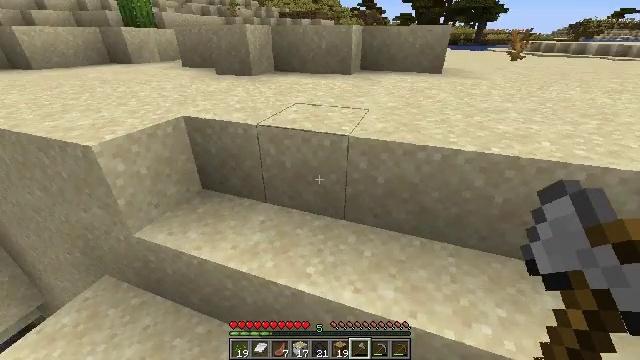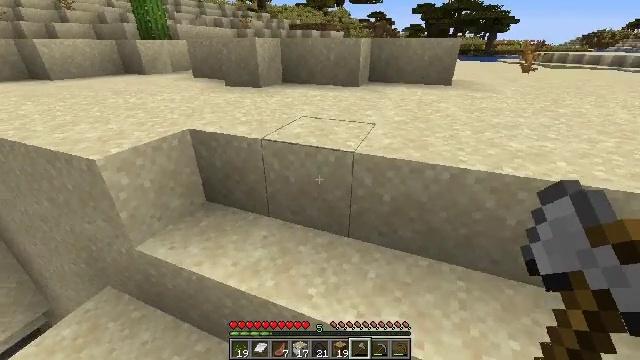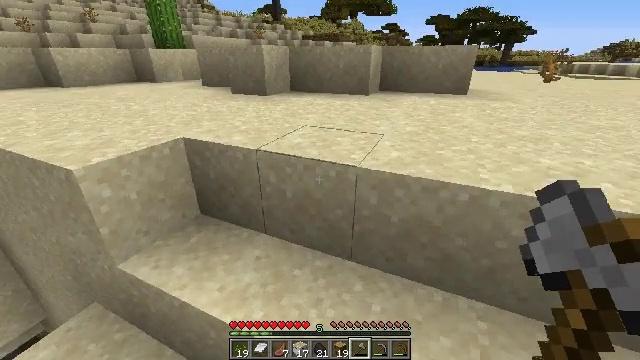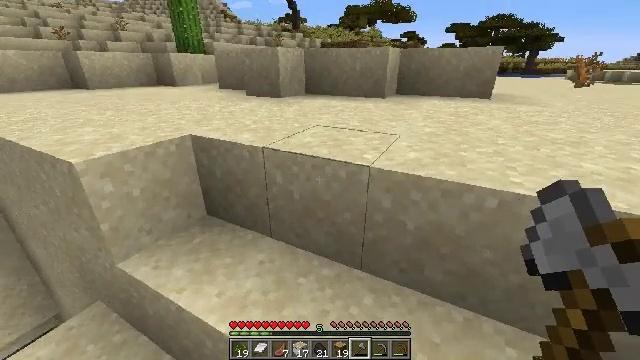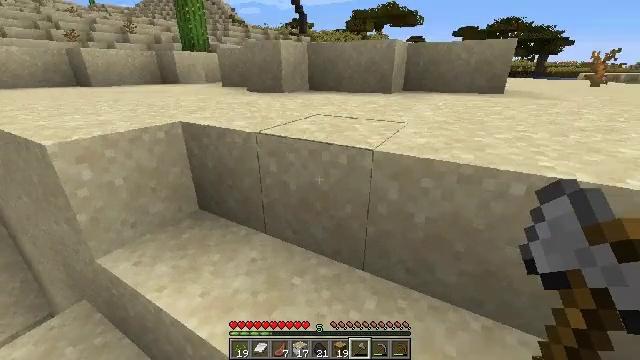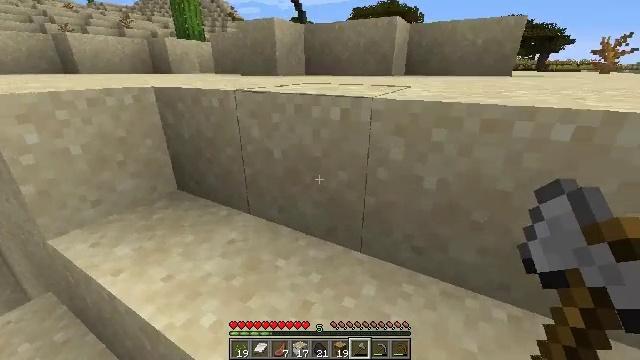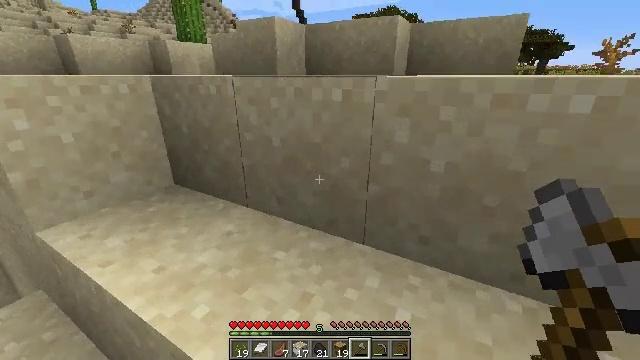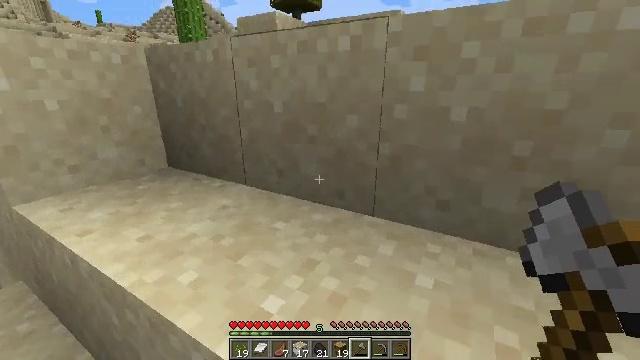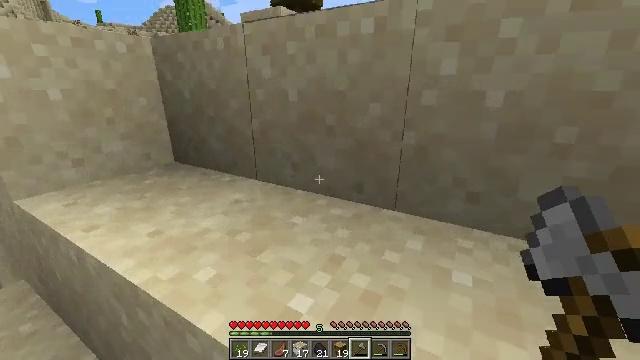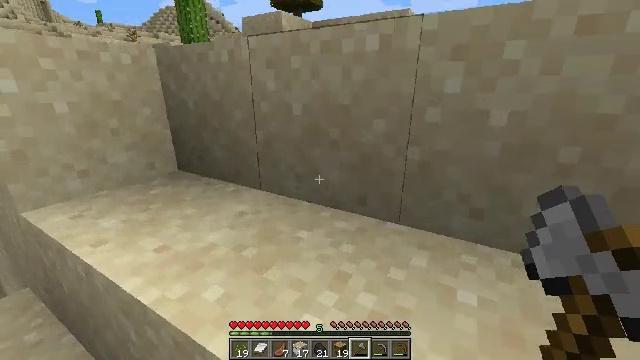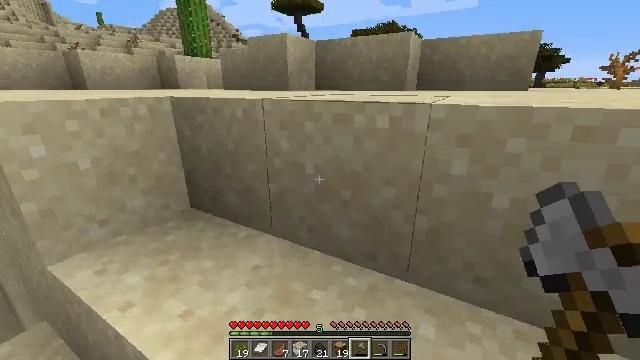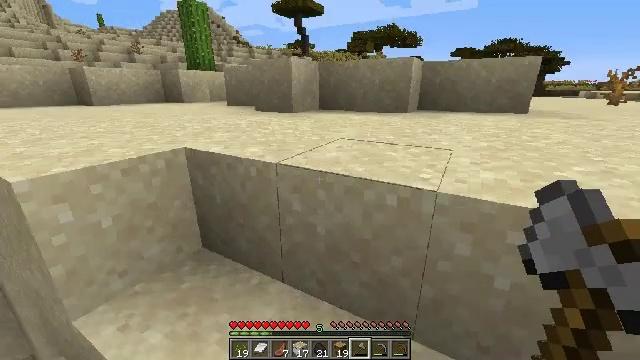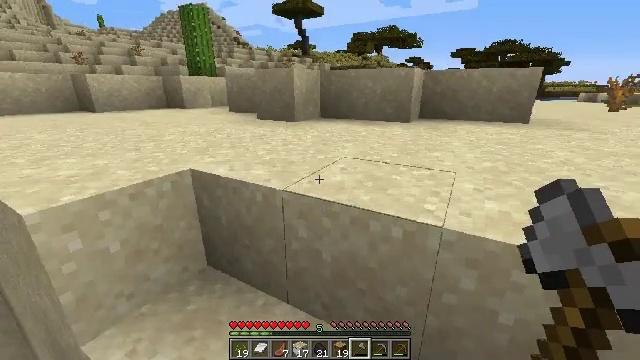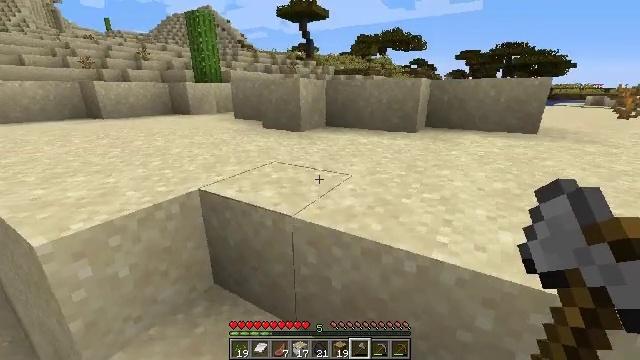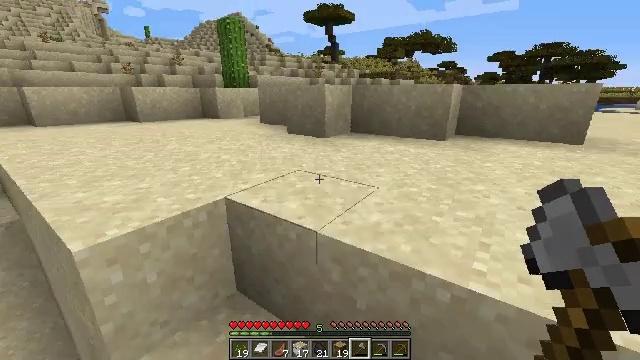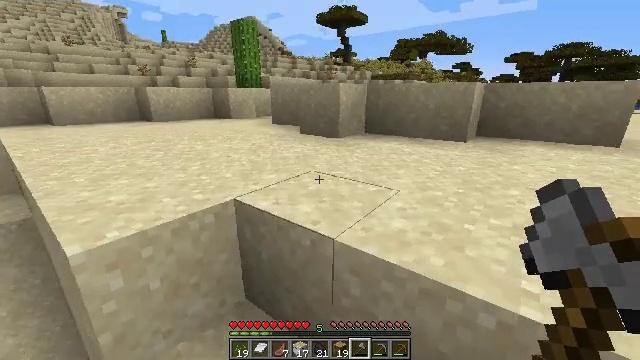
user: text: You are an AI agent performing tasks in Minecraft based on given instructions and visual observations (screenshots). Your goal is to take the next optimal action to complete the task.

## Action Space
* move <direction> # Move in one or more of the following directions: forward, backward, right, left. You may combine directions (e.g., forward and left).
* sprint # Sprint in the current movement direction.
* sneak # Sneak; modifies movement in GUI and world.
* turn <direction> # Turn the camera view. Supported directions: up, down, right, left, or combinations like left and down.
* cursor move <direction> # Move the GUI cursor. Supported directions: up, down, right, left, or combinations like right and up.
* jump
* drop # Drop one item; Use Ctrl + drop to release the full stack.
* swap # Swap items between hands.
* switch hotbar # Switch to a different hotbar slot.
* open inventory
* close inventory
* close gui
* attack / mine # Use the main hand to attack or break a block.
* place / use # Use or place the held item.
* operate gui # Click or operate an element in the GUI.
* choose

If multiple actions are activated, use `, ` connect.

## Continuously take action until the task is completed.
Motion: motion action
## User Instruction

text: Harvest the cactus plant.
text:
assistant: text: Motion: move forward, turn left and up
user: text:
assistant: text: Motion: move forward, turn left and up
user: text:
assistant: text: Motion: move forward, turn left and up
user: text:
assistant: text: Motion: move forward, turn left
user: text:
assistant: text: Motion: move forward
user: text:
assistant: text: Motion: move forward, turn up
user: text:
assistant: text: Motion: move forward, turn up
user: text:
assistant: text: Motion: move forward
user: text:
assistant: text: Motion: move forward, jump
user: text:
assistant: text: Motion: move forward, jump
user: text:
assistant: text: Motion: move forward, jump
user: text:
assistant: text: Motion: move forward, jump
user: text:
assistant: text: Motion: move forward
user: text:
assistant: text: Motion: move forward, turn left
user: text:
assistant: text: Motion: move forward, turn left
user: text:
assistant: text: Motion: move forward, turn left
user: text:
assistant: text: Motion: move forward
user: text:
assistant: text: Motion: move forward
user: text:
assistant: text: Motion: move forward, jump
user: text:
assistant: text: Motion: move forward, turn left and down, jump
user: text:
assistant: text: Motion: move forward, turn left and down, jump
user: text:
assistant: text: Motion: move forward, turn right and down, jump
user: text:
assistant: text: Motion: move forward
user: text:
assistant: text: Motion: move forward
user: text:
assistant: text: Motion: move forward
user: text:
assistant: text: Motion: move forward
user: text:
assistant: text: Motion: move forward, turn down
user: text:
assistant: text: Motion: turn left and up
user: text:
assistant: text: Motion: move forward, turn left and up
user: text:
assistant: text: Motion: move forward